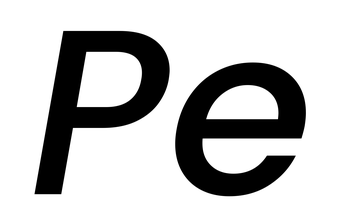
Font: Poppins-MediumItalic